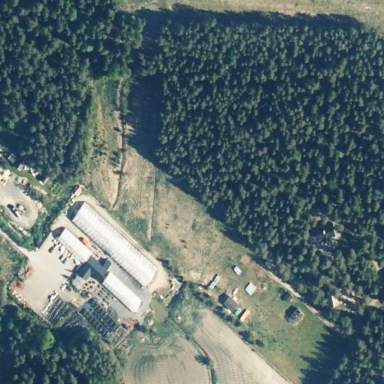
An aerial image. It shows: Farmyard area.